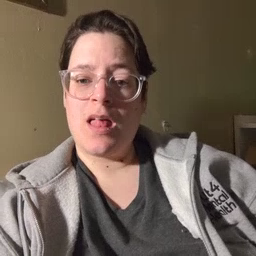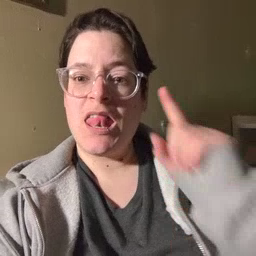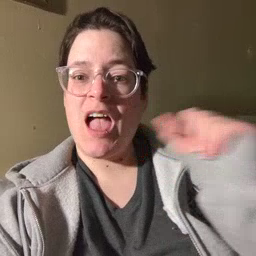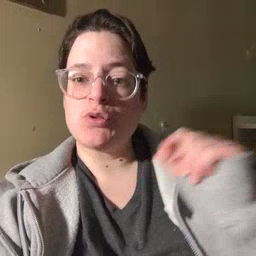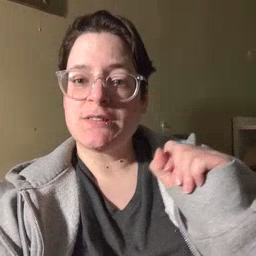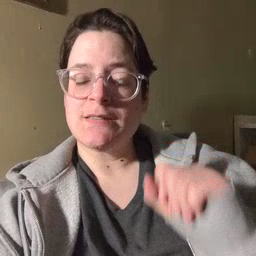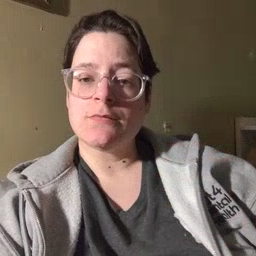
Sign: loud